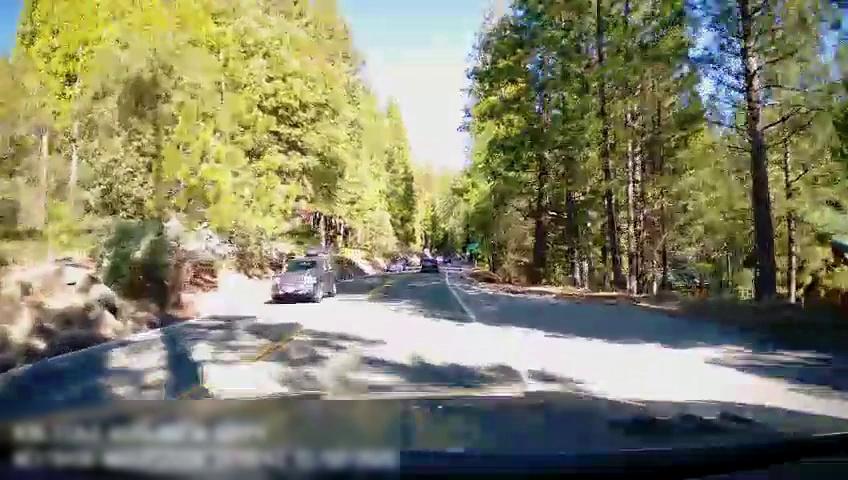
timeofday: Day
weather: Sunny
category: Drivable Space
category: Vehicles | SUV
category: Vehicles | SUV
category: Vehicles | Car
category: Lanes | Opposite Lane
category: Lanes | Opposite Lane
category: Lanes | Current Lane
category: Lanes | Current Lane